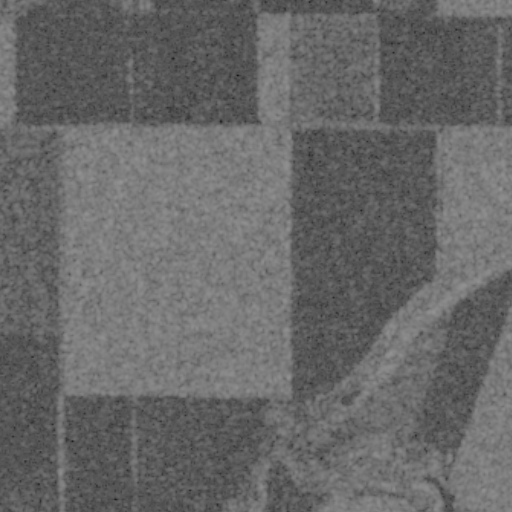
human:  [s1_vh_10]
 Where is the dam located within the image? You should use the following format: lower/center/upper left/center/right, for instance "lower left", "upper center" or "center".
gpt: The dam is located in the lower right of the image.
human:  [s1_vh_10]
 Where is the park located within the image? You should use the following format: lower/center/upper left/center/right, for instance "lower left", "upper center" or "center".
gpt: The park is located in the lower center of the image.
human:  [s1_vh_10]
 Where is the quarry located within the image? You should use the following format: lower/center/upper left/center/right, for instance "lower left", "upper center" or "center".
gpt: There is no quarry in the image.

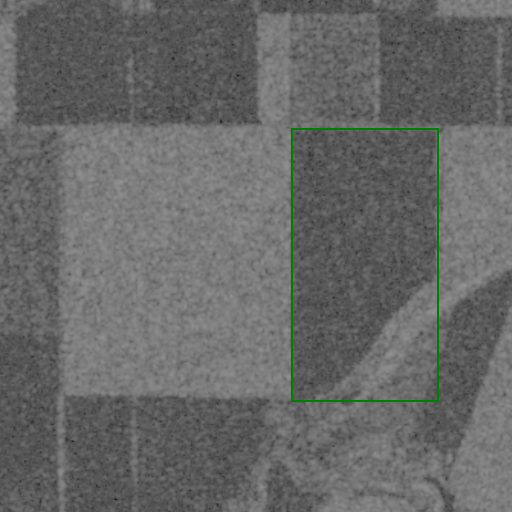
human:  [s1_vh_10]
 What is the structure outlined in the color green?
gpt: The structure outlined in green is a crop field.
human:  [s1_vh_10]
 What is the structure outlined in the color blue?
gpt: There is no blue outline.